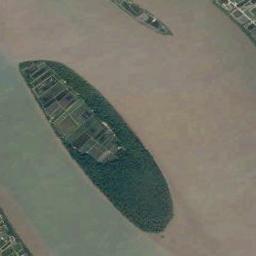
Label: island